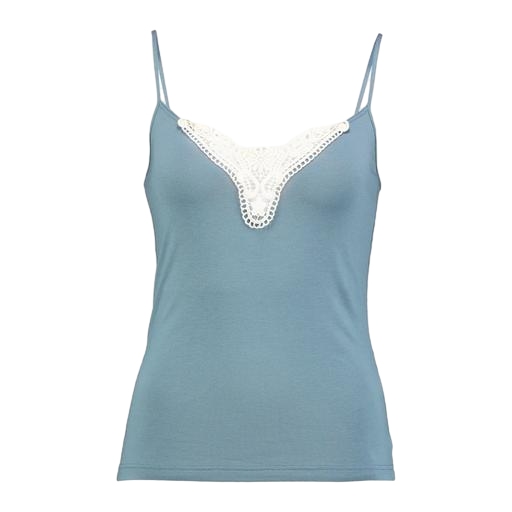
blue lace tank top, blue lace-insert vest, blue women's cami, white background